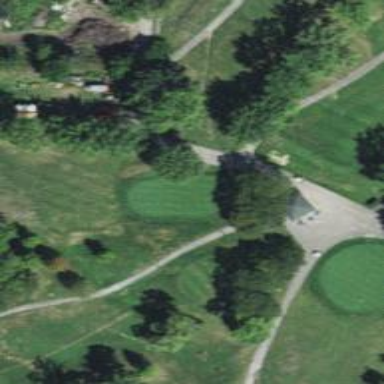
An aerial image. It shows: View of golf hole.